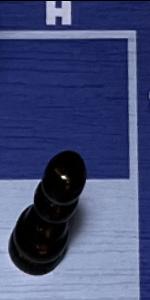
Label: Pawn_Black